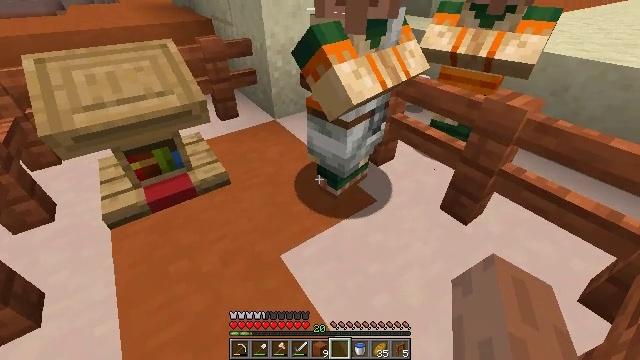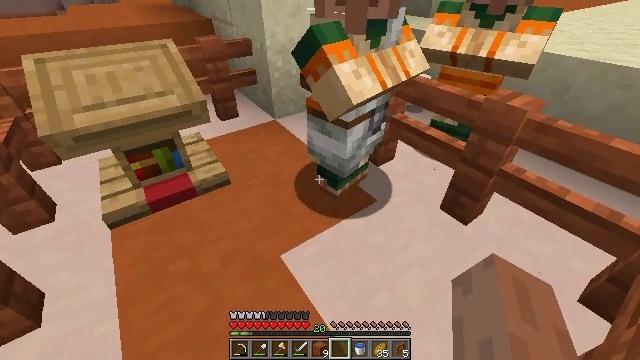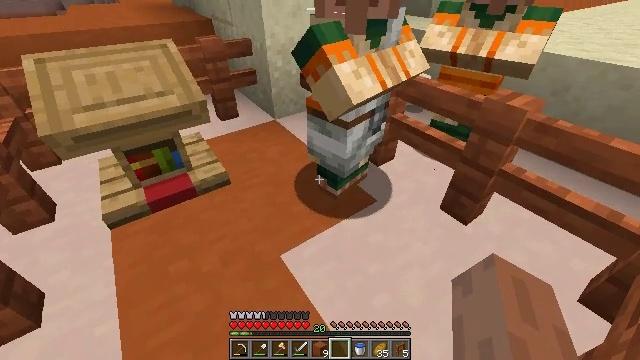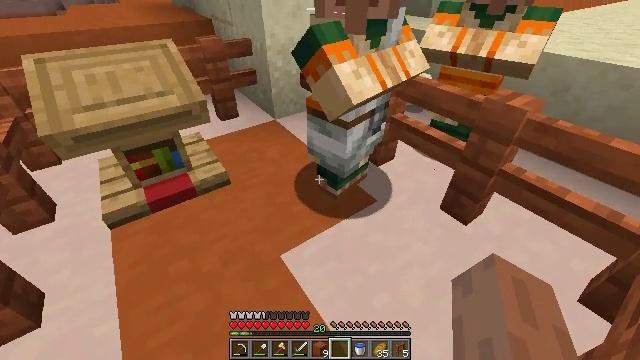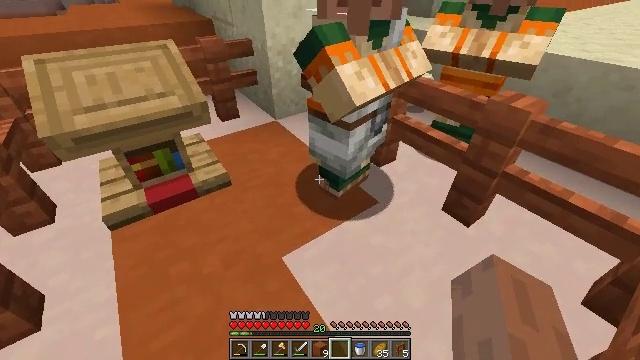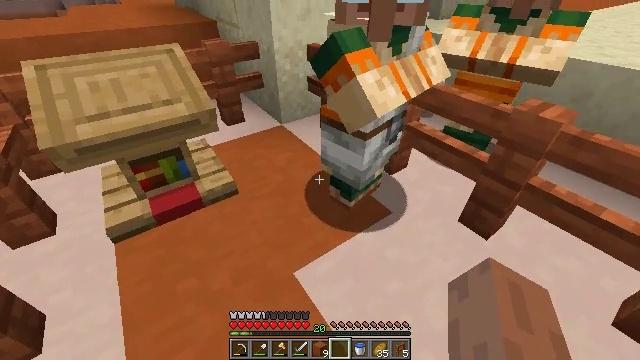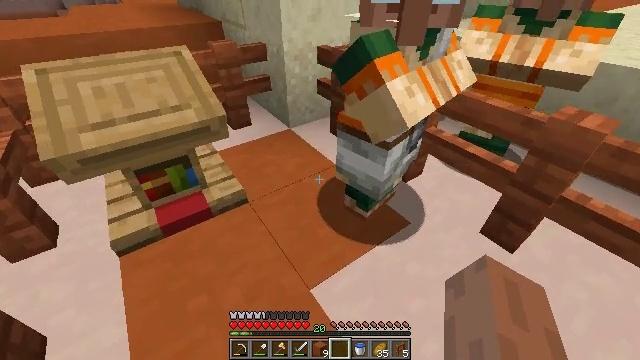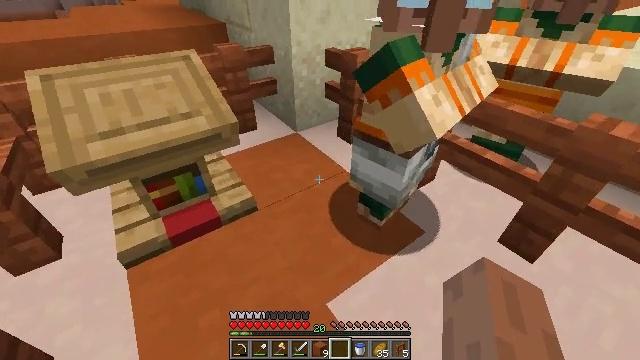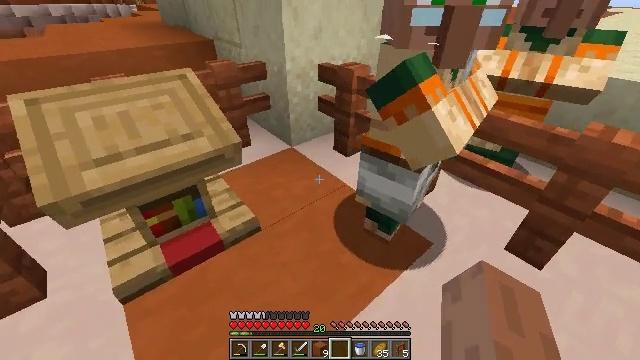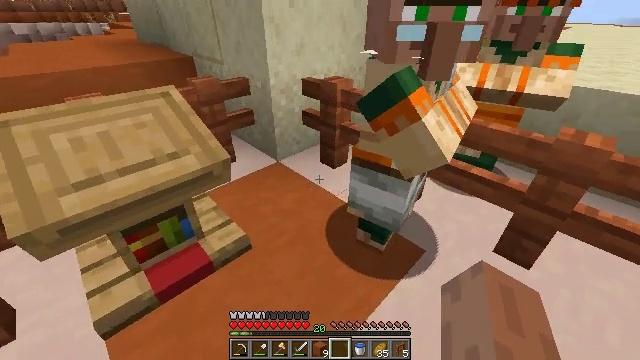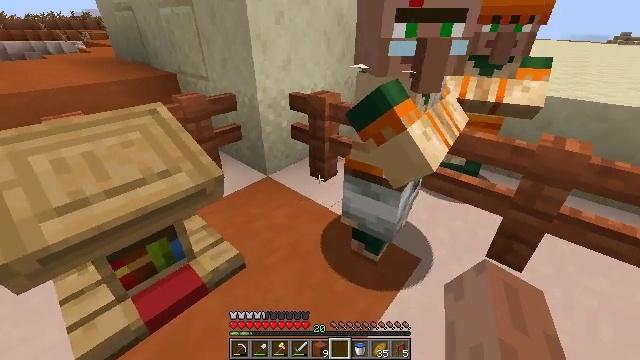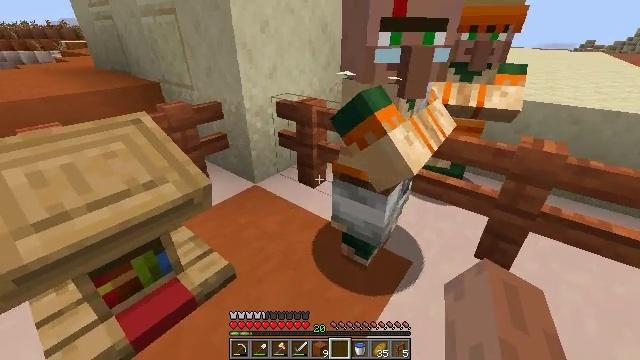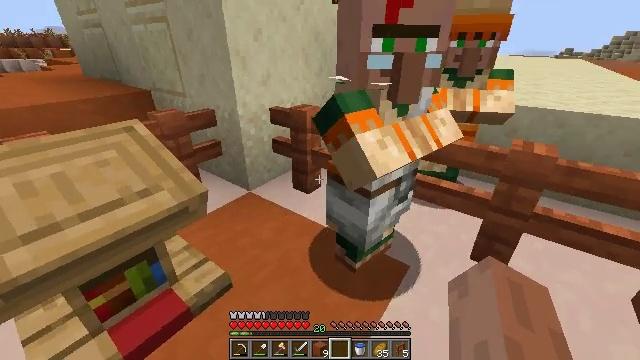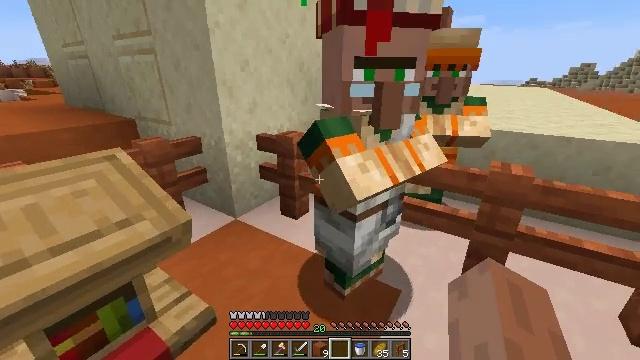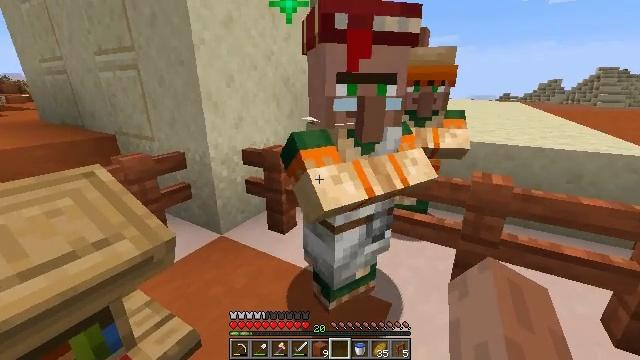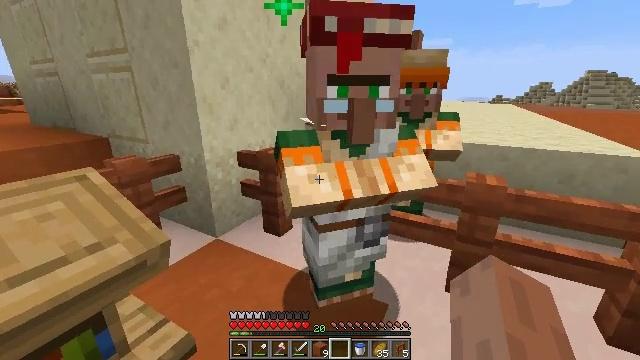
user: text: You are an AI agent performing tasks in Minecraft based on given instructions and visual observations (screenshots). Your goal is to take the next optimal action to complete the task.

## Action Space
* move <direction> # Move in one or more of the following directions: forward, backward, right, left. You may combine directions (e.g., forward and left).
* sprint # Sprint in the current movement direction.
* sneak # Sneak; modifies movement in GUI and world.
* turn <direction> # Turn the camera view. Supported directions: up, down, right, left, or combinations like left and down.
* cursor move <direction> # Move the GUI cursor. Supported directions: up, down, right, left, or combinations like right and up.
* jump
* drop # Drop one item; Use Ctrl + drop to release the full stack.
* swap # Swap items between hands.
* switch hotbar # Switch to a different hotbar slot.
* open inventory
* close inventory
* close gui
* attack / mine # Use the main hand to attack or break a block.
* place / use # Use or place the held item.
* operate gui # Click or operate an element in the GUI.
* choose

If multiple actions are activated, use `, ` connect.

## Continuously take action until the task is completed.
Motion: motion action
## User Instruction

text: Break the lectern to relocate it.
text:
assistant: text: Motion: no_op
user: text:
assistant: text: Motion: no_op
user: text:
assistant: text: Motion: no_op
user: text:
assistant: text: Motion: move forward and move left
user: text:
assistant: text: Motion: move forward and move left
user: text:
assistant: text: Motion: move forward and move left
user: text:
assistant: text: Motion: move left
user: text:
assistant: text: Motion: turn right and up
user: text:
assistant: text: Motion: turn right and up
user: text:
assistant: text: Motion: turn right and up
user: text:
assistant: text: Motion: turn right and up
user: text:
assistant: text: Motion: turn right and up
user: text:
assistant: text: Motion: turn right and up
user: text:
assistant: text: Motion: turn right and up
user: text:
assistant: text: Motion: turn right
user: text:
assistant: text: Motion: no_op
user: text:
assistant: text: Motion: turn right
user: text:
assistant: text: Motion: use / place
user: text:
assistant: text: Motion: use / place
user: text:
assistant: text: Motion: use / place
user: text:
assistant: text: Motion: no_op
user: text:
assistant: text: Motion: no_op
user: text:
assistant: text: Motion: open gui
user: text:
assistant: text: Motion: no_op
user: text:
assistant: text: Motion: no_op
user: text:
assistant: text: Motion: no_op
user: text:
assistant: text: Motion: no_op
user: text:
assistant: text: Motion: cursor move left
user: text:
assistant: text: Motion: cursor move left and up
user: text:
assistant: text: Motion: cursor move left and up